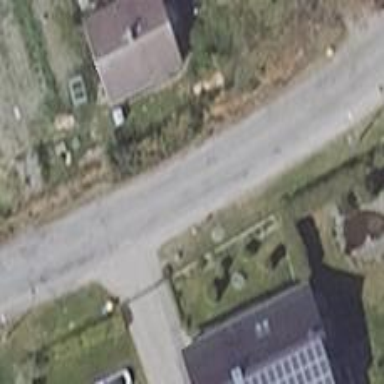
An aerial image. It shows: Secondary road with asphalt surface.